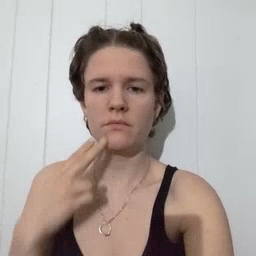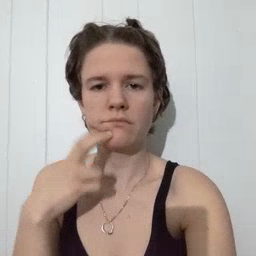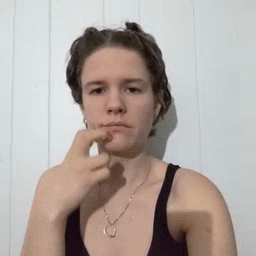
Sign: gum